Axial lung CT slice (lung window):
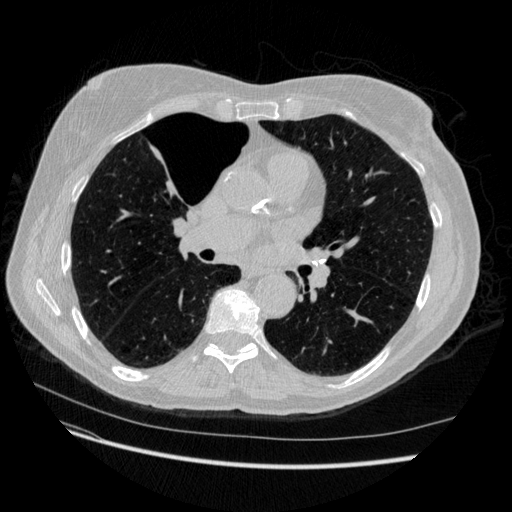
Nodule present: no